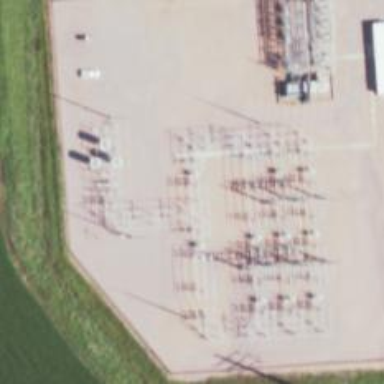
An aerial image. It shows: Switch for power supply.